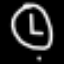
Label: clock